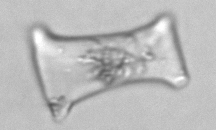
Label: Eucampia